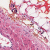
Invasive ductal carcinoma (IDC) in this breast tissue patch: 0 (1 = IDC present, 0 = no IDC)